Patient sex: M
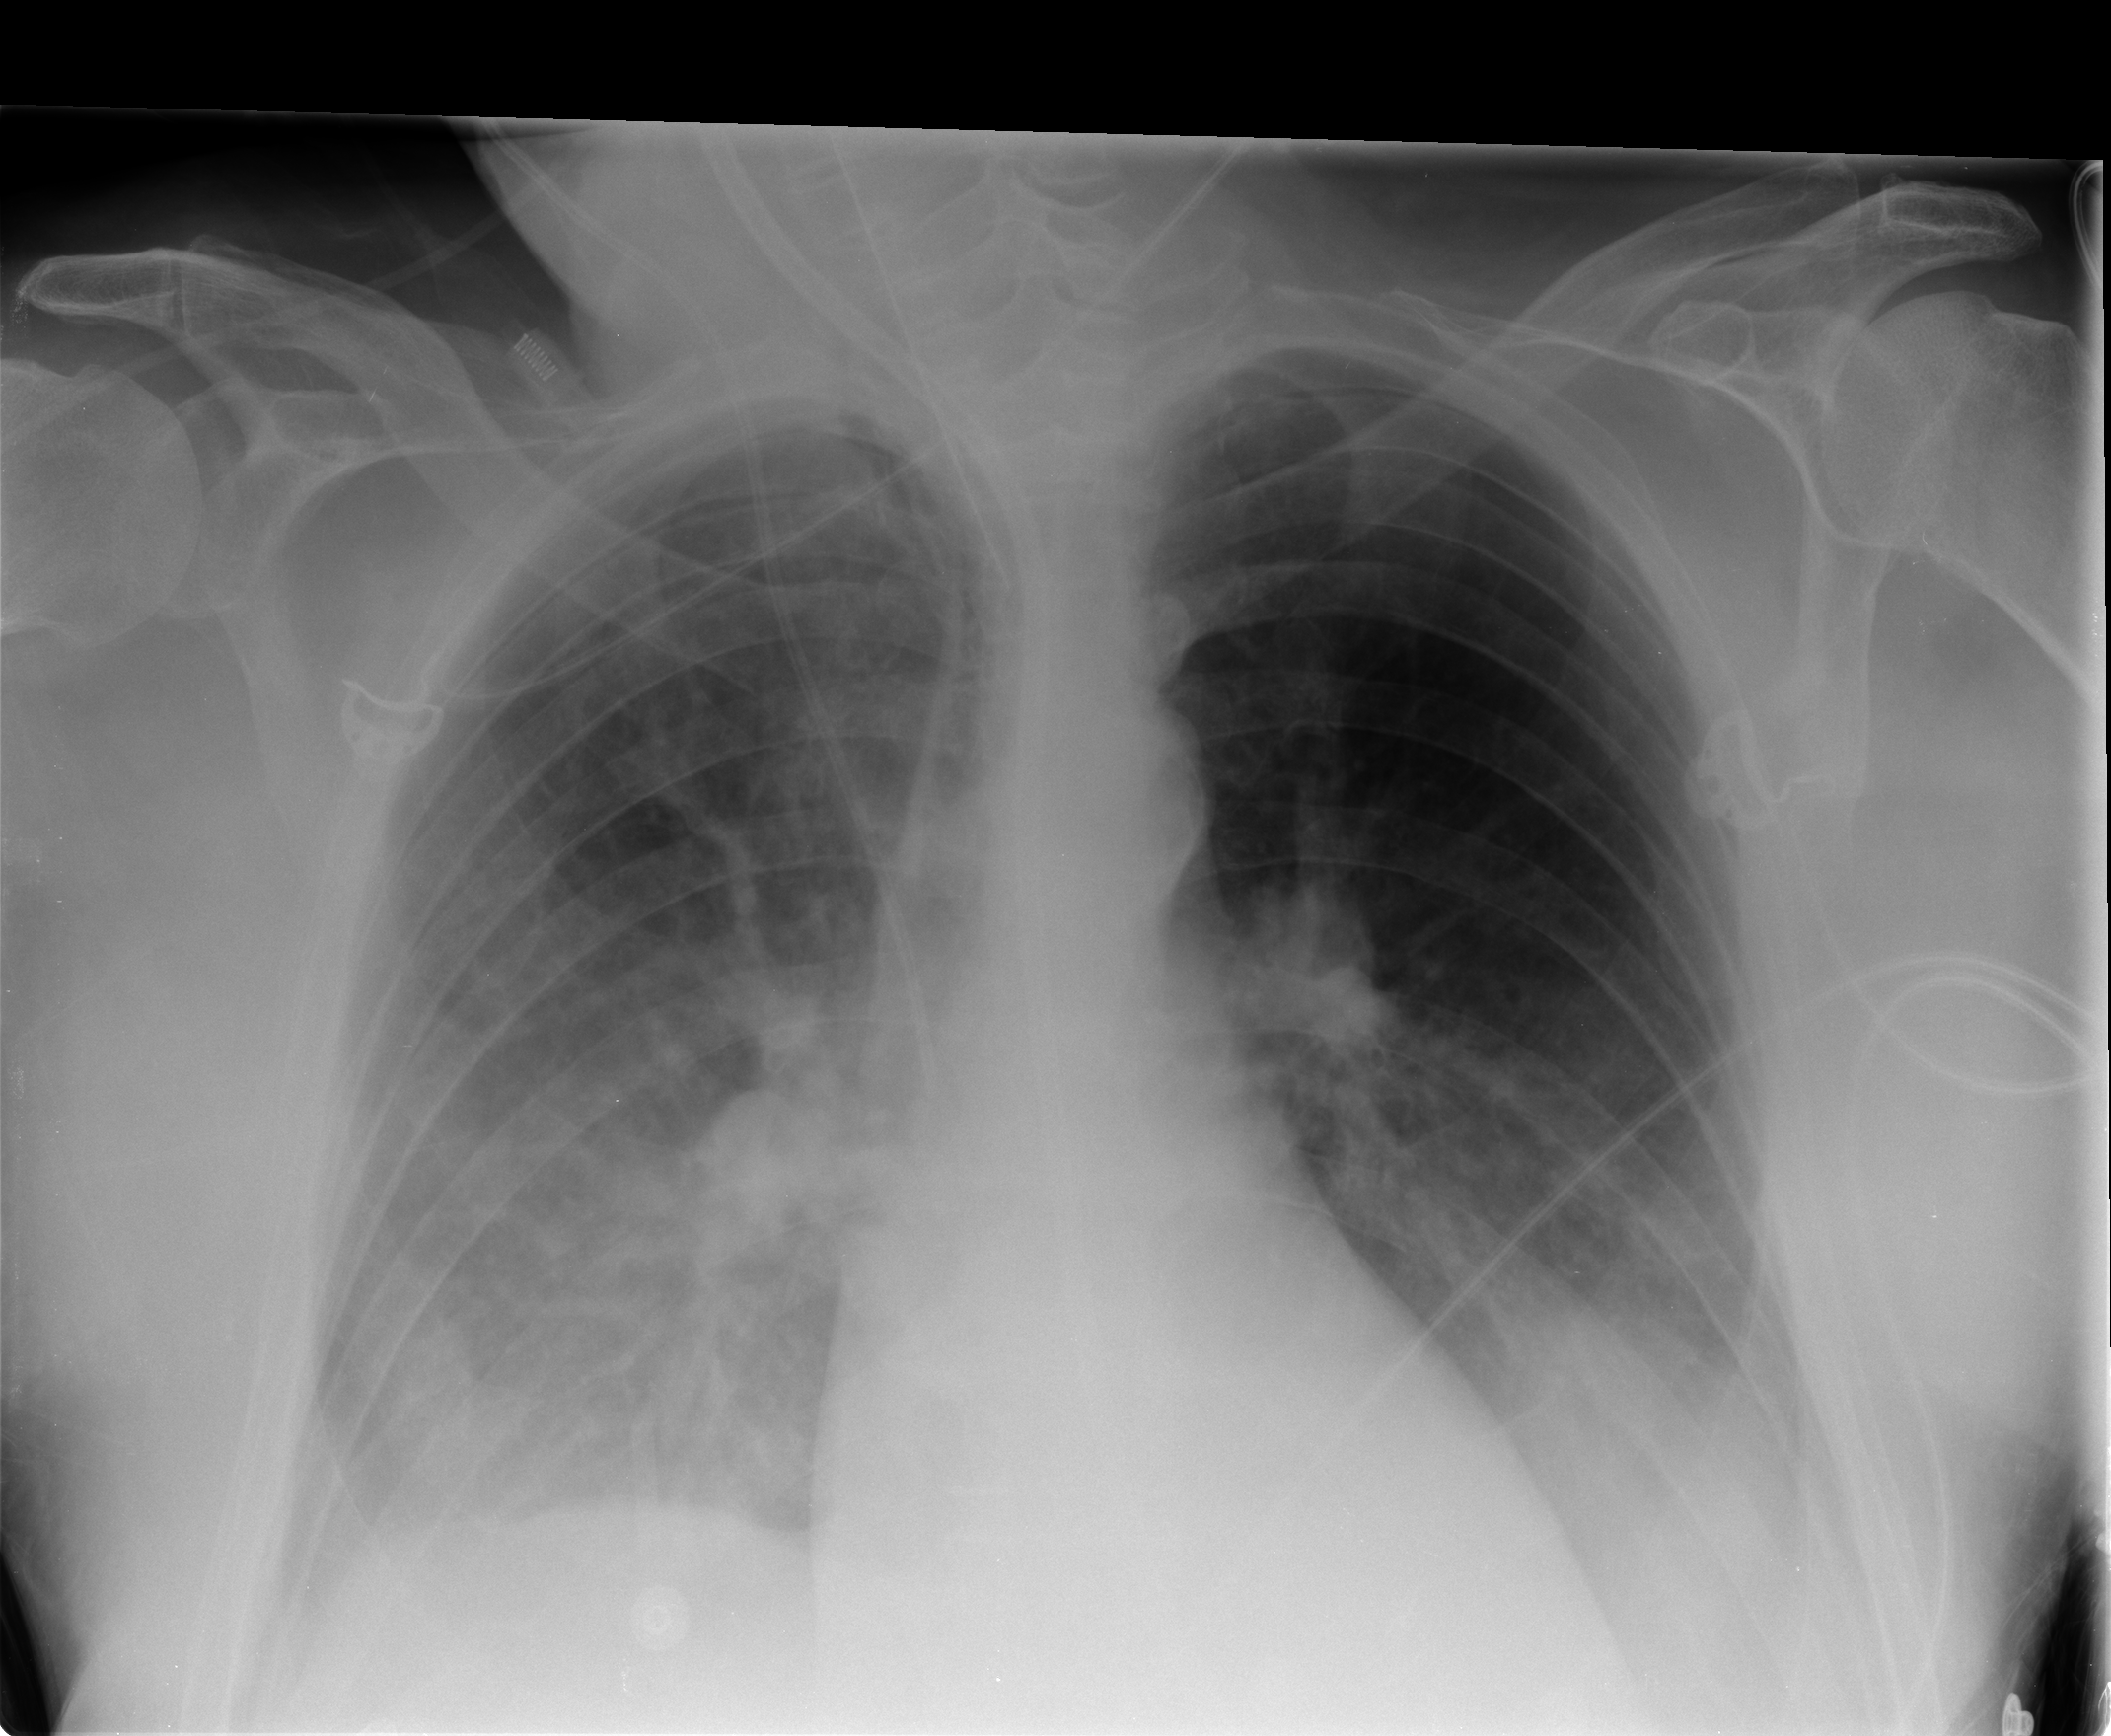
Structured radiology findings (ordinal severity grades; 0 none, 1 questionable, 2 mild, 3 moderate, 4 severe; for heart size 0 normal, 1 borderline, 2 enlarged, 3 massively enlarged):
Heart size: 0
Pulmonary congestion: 0
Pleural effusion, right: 2
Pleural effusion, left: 2
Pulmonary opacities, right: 0
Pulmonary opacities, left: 0
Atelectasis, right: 2
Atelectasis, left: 2